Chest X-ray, AP view. Patient: 75 years old, sex F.
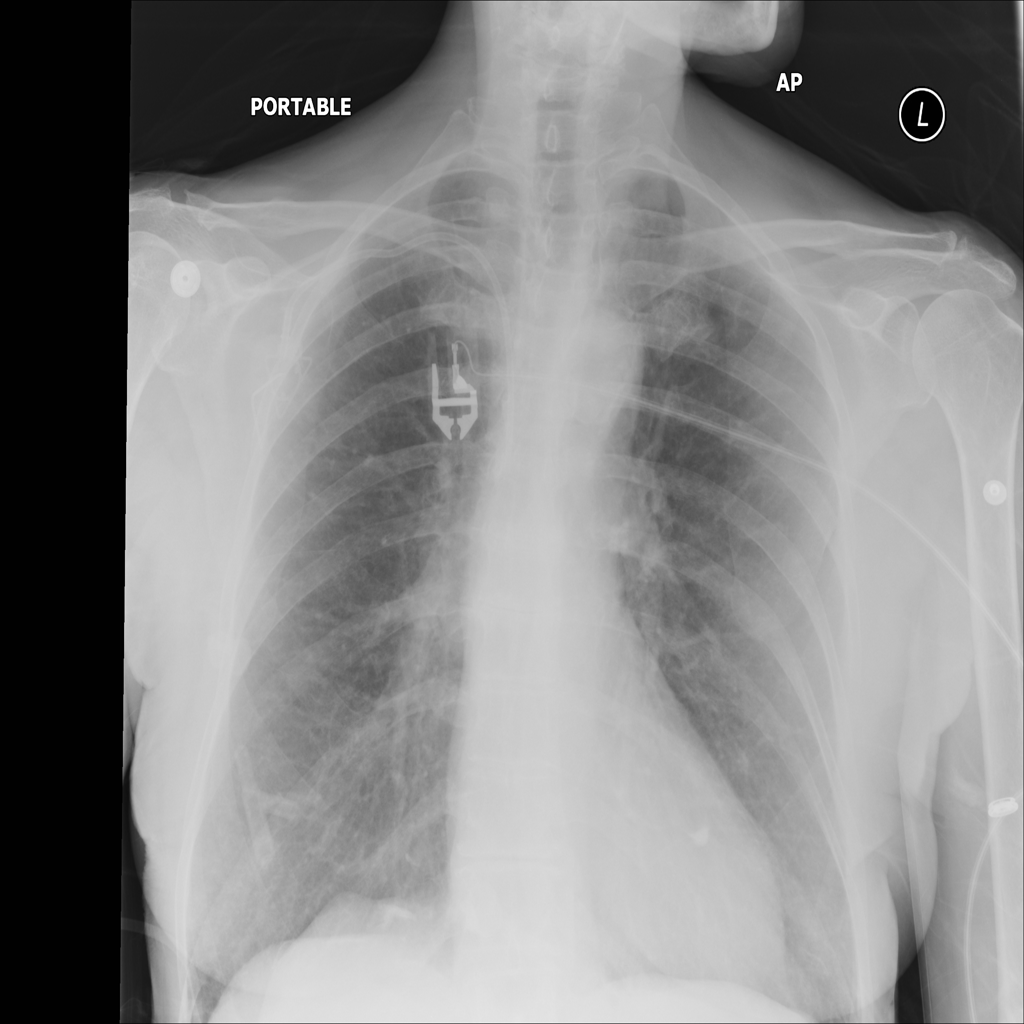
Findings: No Finding